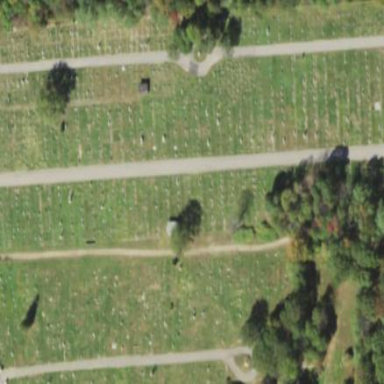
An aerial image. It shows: Cemetery.